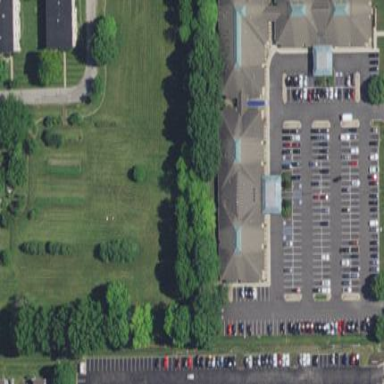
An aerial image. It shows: Office building.